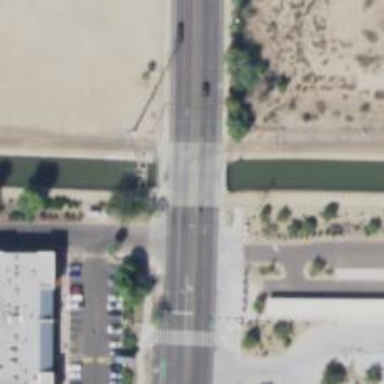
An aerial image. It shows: Secondary road with bridge.